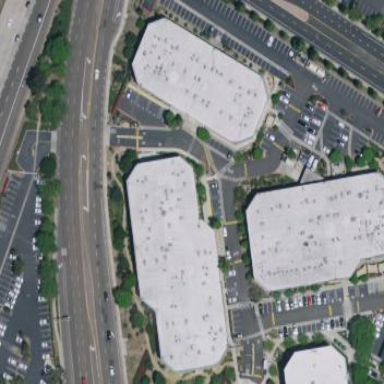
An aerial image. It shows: Office building.